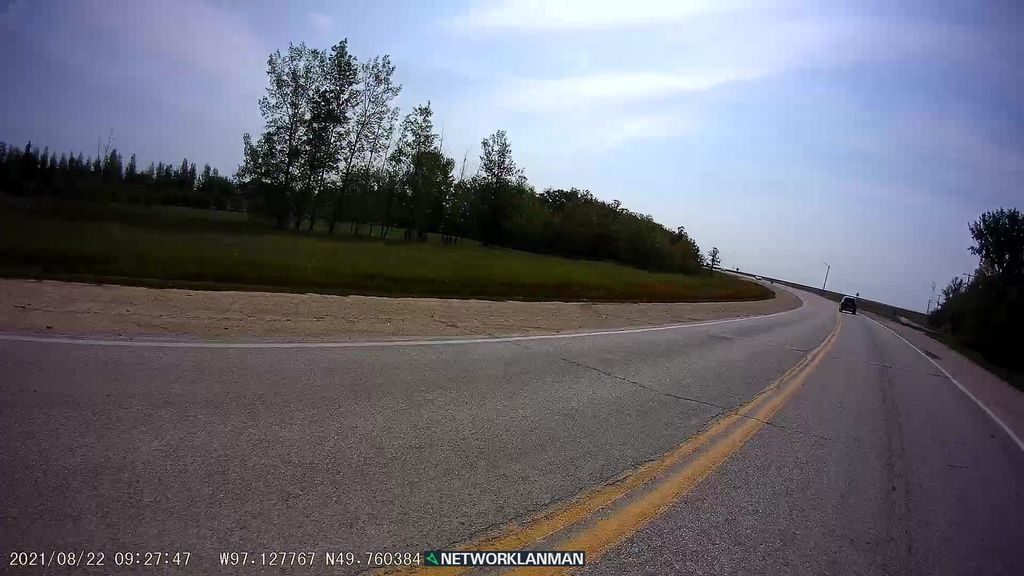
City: winnipeg